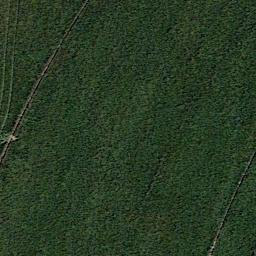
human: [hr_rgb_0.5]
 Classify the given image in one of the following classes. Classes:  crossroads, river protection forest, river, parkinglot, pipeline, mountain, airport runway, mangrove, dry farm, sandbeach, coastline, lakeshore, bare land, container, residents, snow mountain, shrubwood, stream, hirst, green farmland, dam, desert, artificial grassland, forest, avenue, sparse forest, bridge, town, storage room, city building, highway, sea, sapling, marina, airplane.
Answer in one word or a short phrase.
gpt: artificial grassland